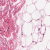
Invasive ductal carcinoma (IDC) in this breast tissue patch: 0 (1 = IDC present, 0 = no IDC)